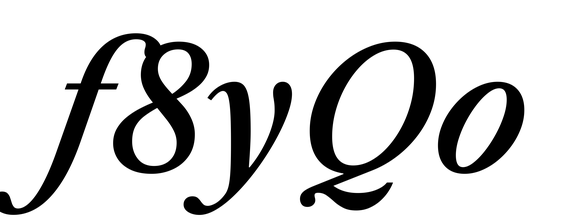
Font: LibreCaslonText-Italic_Medium_Italic